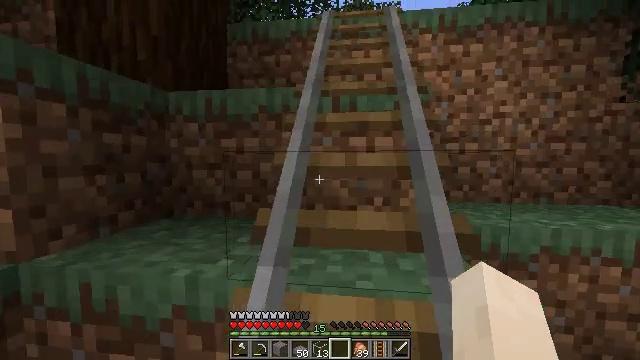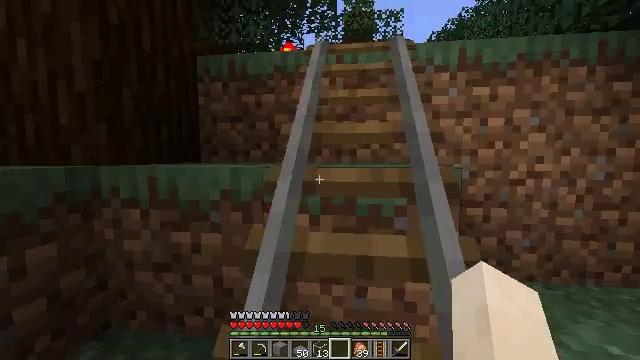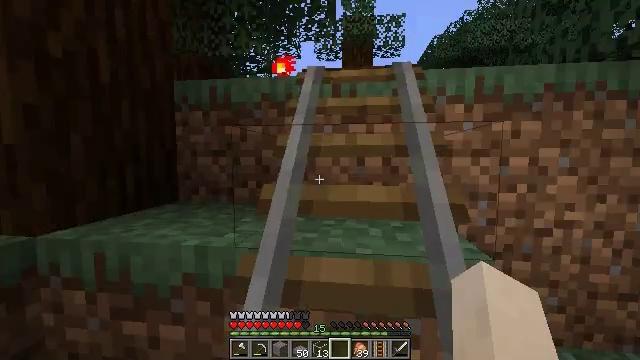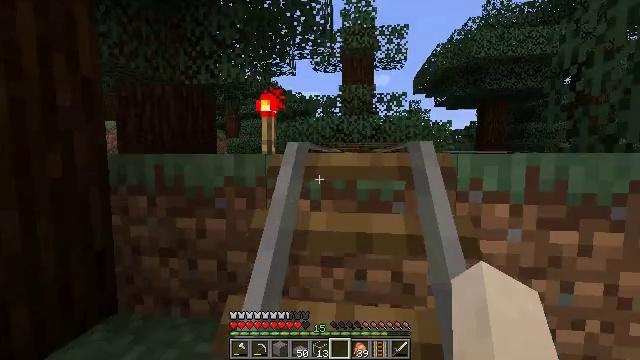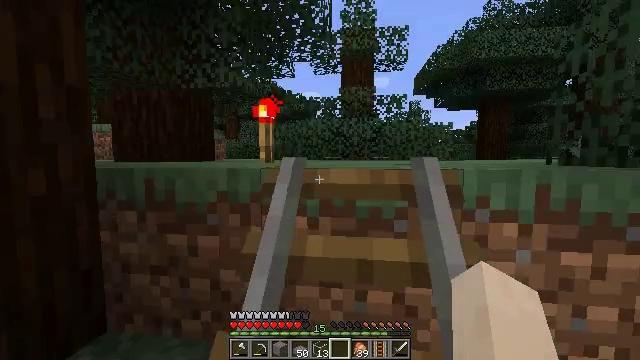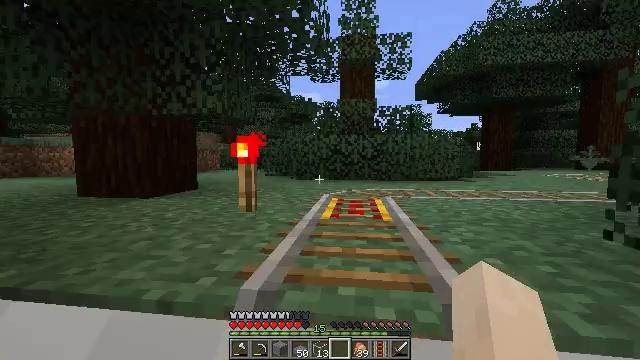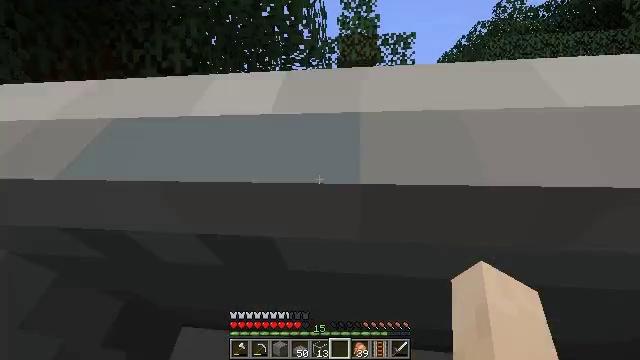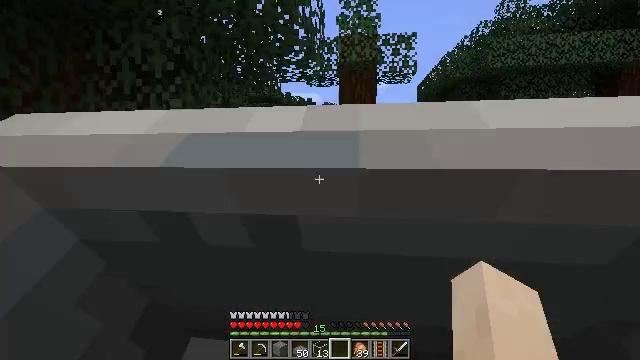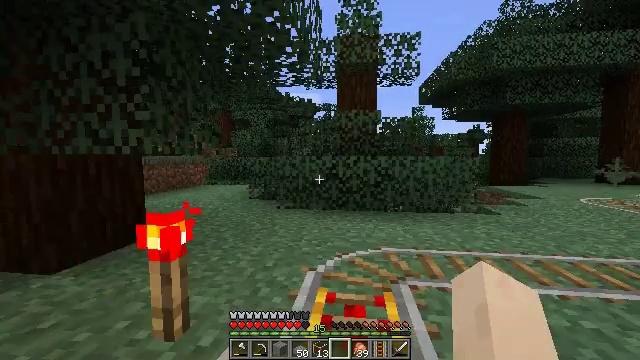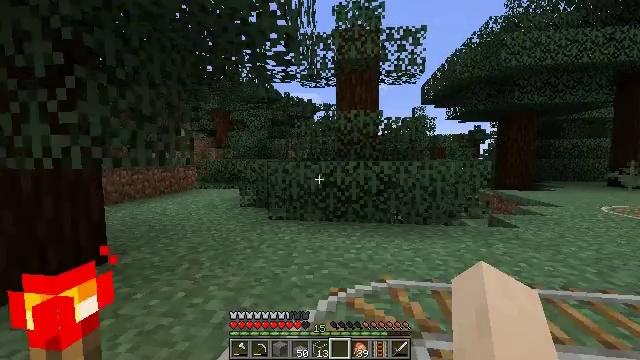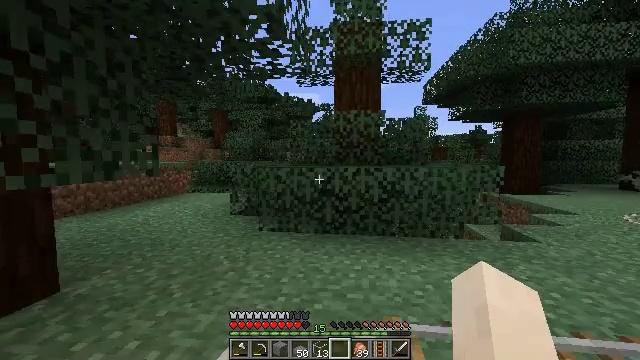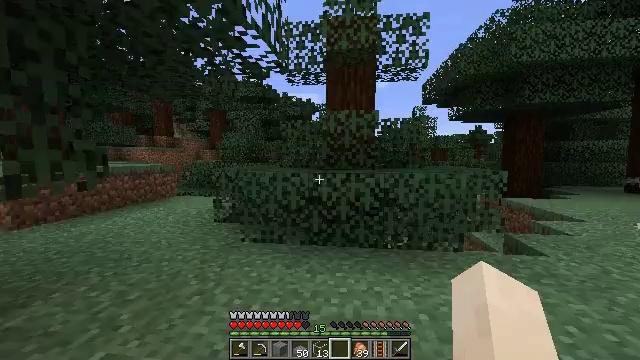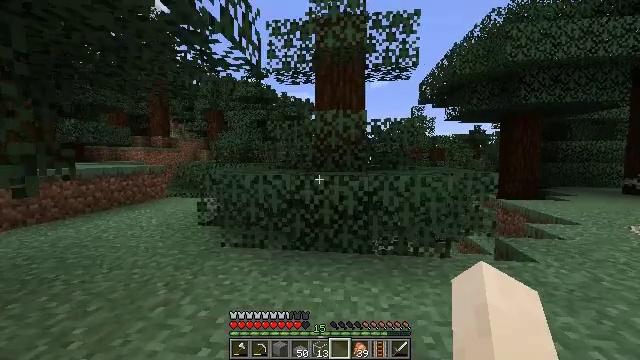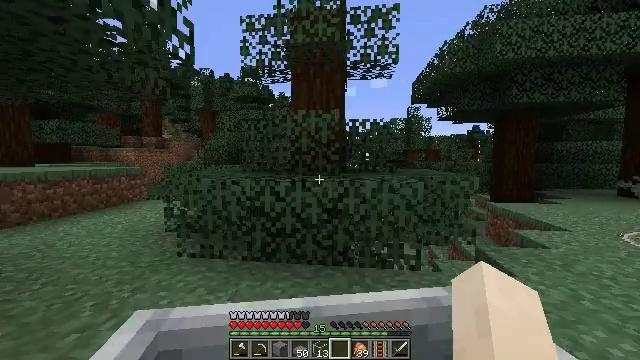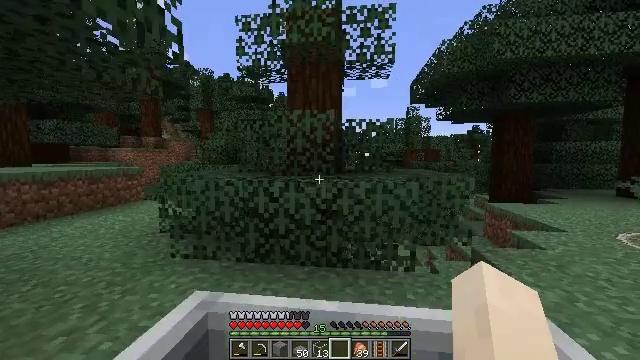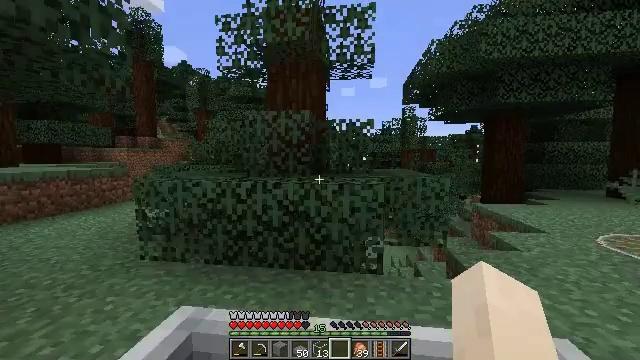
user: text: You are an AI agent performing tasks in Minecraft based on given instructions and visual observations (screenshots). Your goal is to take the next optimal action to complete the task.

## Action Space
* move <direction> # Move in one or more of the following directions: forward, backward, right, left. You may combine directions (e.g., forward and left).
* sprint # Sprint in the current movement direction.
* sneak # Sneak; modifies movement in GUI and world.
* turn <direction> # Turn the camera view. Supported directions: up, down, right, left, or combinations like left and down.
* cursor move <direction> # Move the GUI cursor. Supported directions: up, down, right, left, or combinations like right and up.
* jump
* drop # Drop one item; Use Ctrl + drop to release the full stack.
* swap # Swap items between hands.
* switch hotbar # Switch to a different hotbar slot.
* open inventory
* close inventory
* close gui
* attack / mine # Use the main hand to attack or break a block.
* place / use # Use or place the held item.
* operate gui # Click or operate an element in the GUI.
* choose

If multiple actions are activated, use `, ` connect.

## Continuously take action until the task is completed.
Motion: motion action
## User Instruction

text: Break the stripped spruce log.
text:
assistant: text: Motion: no_op
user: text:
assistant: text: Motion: no_op
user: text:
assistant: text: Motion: no_op
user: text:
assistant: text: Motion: no_op
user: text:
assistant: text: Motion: no_op
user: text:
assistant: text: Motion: no_op
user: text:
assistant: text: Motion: no_op
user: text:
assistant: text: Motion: no_op
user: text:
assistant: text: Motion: no_op
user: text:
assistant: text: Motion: no_op
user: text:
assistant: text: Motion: no_op
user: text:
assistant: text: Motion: no_op
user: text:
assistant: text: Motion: no_op
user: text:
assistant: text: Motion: no_op
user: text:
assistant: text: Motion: no_op
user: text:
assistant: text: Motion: no_op
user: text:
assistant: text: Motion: no_op
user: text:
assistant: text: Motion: turn right and down
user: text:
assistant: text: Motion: turn right and down
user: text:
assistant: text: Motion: no_op
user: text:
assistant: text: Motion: no_op
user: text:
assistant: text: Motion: no_op
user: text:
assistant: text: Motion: no_op
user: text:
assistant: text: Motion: no_op
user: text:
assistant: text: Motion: no_op
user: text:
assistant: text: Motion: no_op
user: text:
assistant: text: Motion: no_op
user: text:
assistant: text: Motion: no_op
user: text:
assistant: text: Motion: no_op
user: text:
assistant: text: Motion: no_op